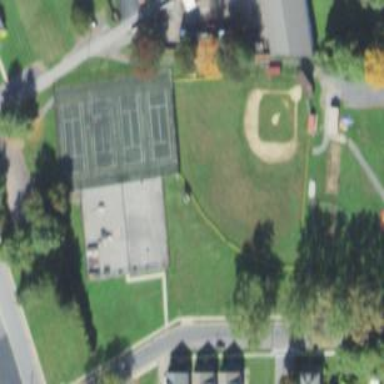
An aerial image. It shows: Baseball pitch for leisure land activities.